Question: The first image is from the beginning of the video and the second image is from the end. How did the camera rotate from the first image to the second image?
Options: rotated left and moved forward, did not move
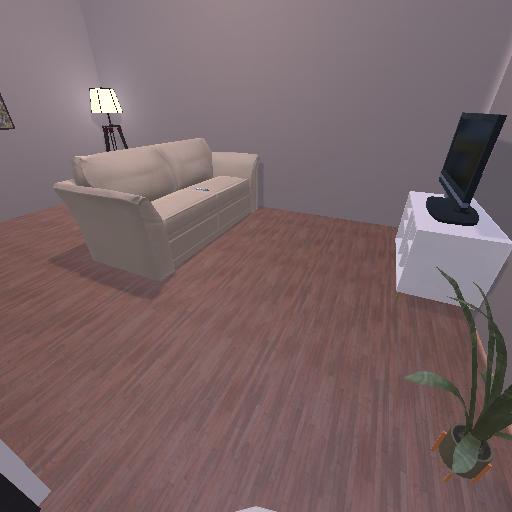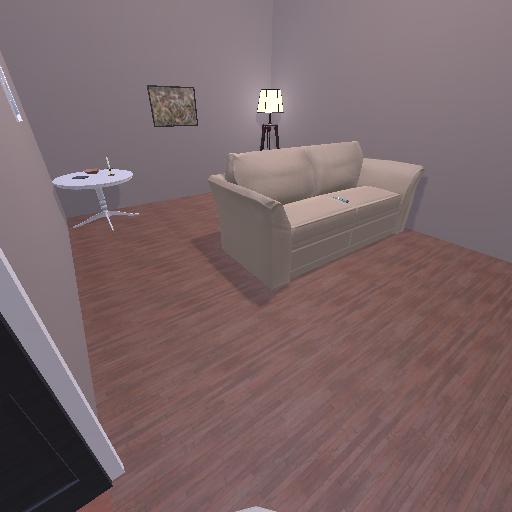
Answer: rotated left and moved forward